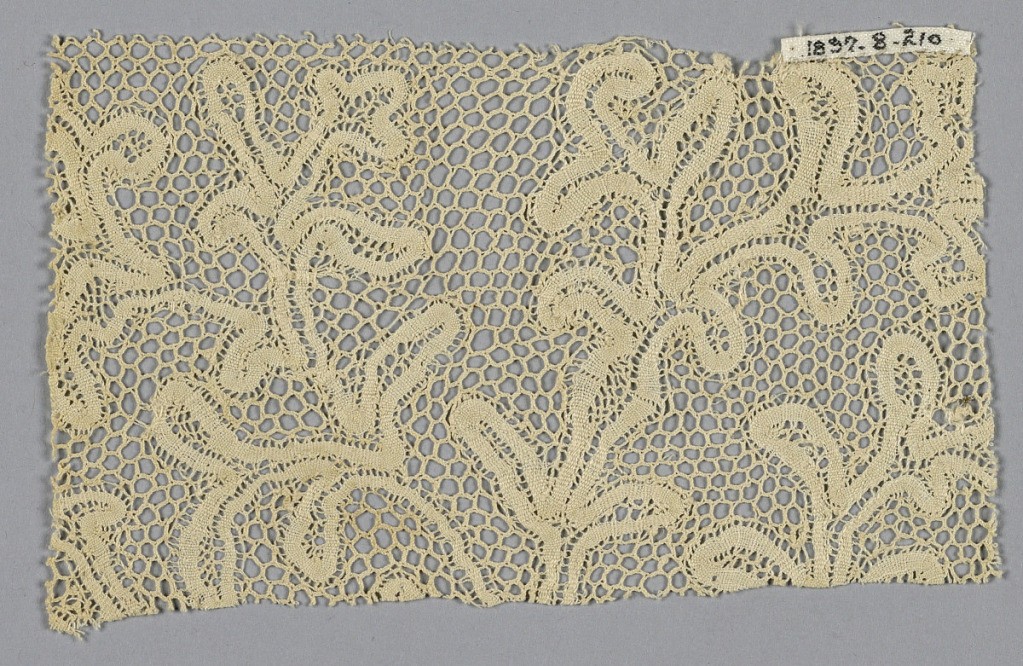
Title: Fragment
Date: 17th century
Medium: linen Technique: bobbin lace (continuous tape with Valenciennes round style net)
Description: Fragment of continuous tape bobbin lace.